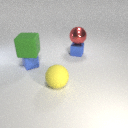
small blue metal cube to the right of small blue rubber cube